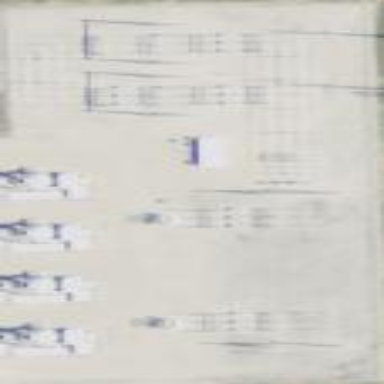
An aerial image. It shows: Power substation.